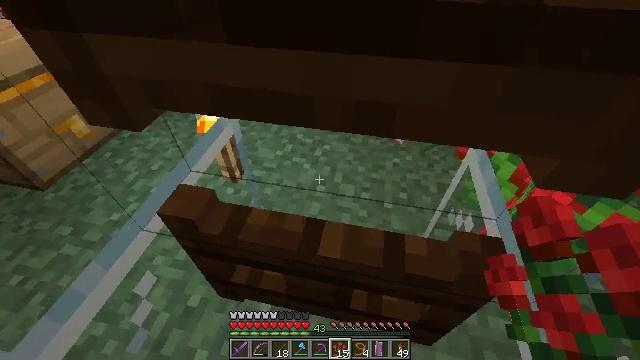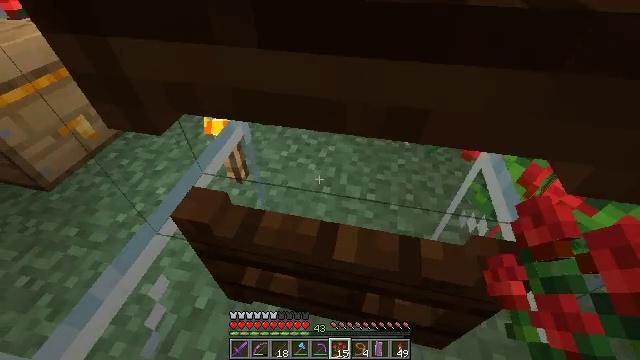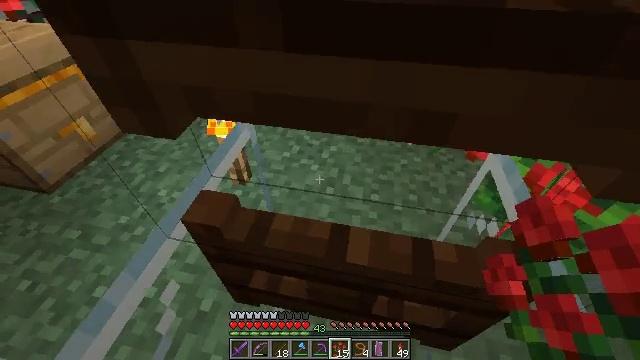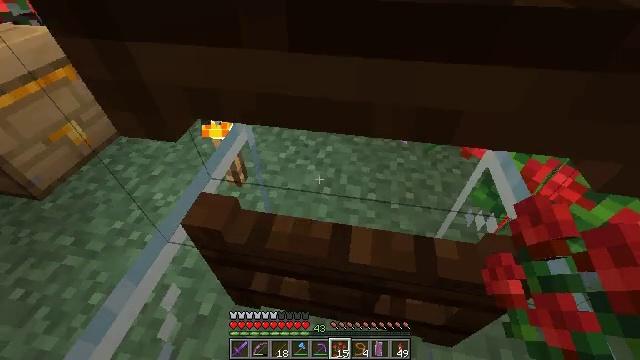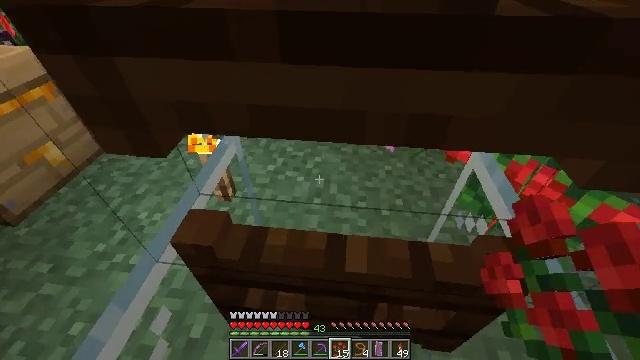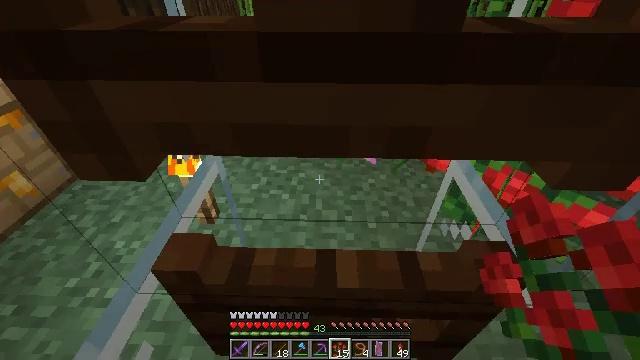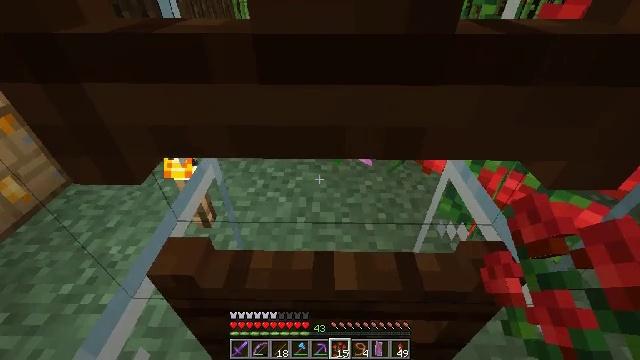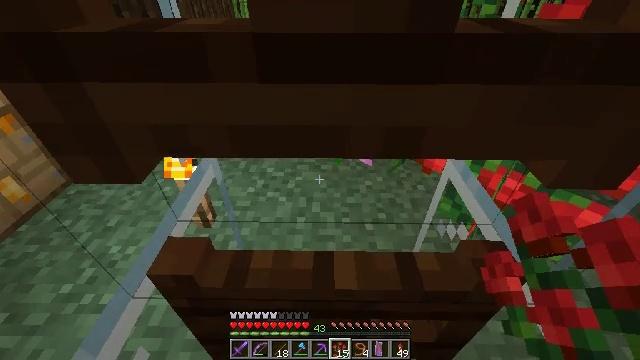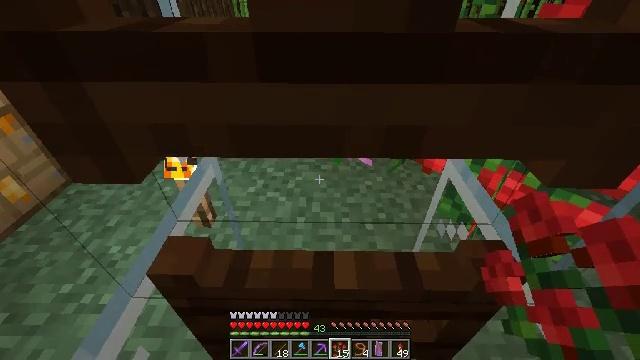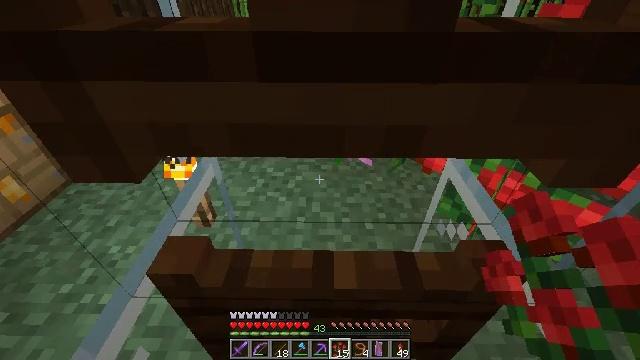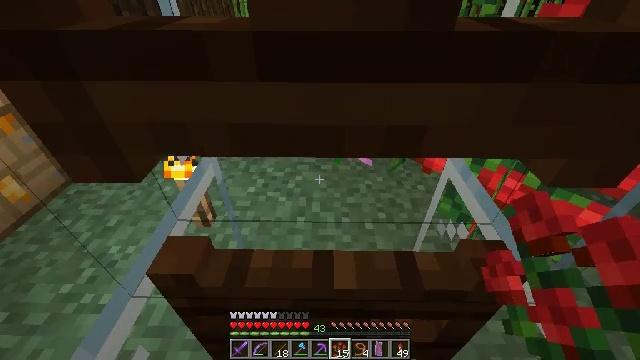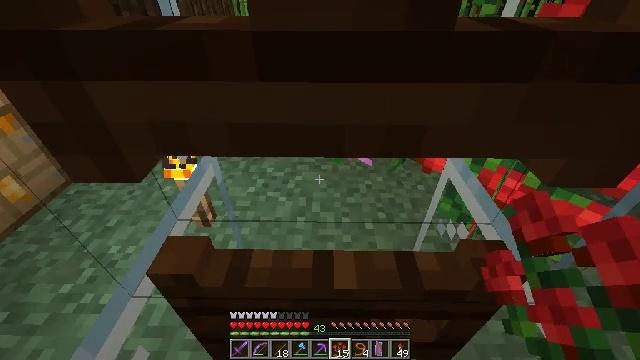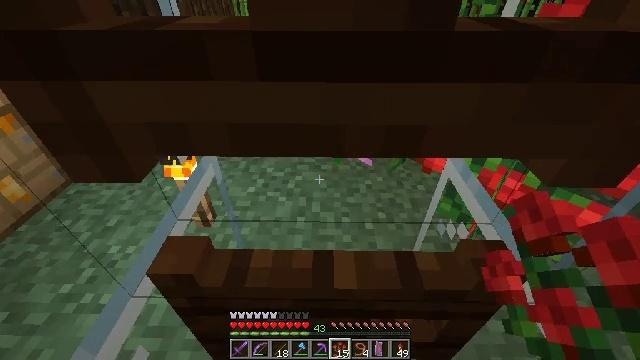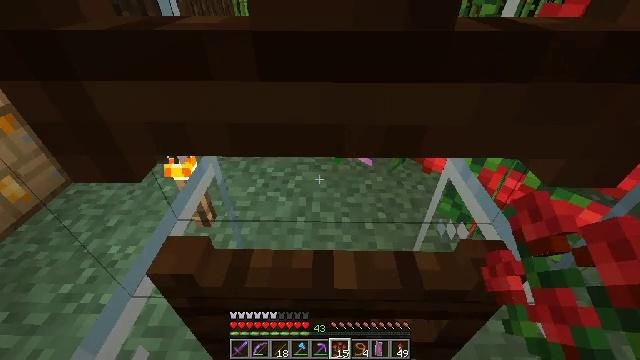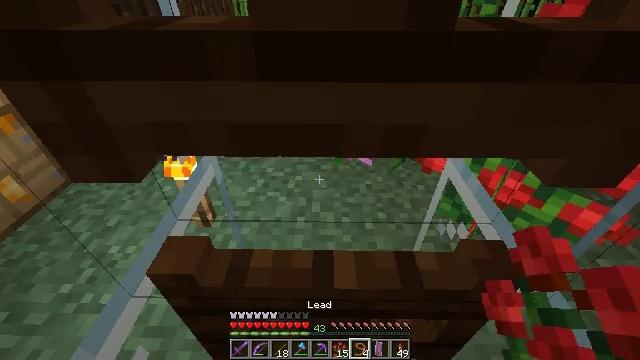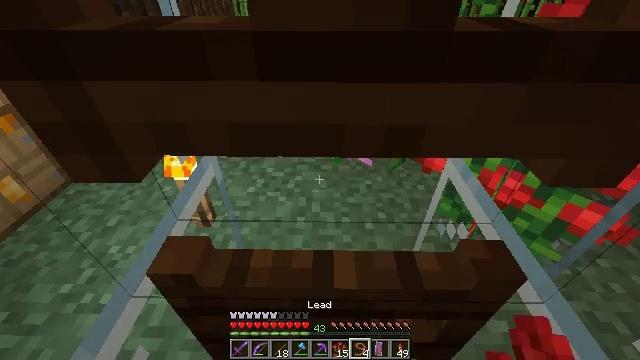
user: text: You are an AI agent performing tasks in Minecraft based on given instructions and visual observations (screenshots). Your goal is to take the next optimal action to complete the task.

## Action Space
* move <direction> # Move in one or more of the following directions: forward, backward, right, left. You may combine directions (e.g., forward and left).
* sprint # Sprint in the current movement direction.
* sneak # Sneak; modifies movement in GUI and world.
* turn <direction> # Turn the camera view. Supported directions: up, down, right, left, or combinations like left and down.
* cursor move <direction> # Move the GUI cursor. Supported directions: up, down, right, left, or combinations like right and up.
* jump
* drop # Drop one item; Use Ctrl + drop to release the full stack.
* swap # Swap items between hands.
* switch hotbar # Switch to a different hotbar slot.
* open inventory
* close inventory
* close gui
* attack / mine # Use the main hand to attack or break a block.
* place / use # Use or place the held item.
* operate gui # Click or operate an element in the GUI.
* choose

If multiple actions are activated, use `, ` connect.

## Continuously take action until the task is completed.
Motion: motion action
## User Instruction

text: Break the beehive while avoiding bees.
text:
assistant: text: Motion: move forward
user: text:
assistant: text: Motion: no_op
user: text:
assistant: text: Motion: turn right
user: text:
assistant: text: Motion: turn right and up
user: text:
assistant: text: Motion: turn right and up
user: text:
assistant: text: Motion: no_op
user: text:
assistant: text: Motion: no_op
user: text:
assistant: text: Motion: no_op
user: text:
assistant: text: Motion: no_op
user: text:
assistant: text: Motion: no_op
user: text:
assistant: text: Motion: no_op
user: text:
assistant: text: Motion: no_op
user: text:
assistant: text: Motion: no_op
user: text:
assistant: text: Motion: no_op
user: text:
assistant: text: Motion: no_op
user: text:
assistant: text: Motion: no_op
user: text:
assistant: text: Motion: no_op
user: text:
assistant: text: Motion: no_op
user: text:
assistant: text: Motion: no_op
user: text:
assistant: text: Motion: turn right and down
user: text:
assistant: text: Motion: turn down
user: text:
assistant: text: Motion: turn down
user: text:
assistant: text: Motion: turn down
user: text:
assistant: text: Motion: turn down
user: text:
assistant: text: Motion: no_op
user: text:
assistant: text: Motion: no_op
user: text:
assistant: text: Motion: use / place
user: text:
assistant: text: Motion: use / place
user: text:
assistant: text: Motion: use / place
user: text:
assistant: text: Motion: no_op